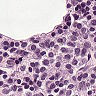
Metastatic tissue present: no